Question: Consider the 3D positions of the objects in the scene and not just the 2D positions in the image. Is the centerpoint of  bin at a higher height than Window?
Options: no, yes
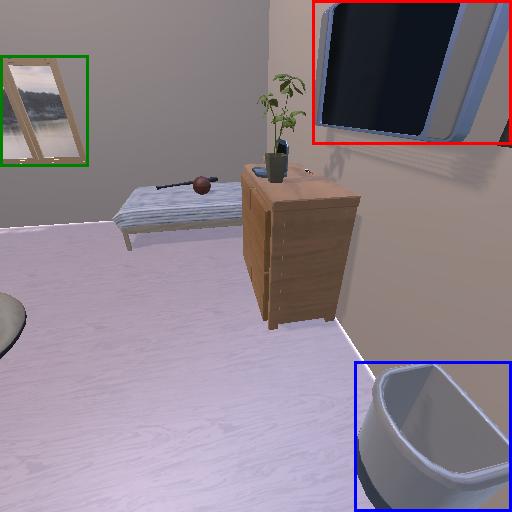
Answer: no